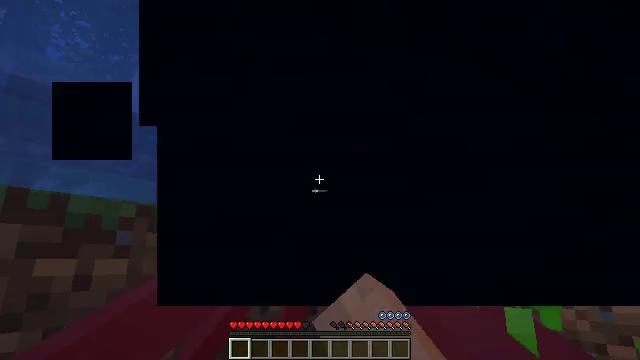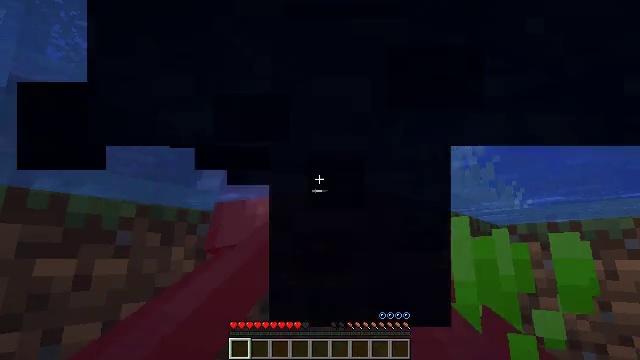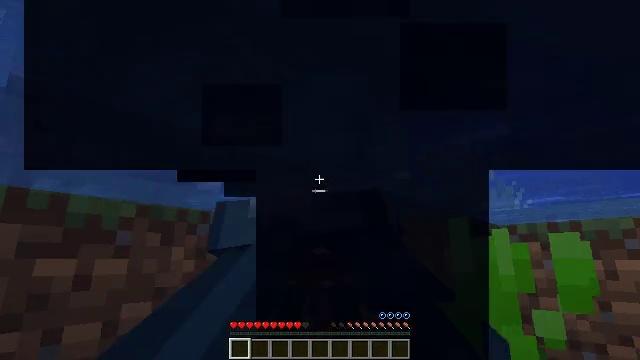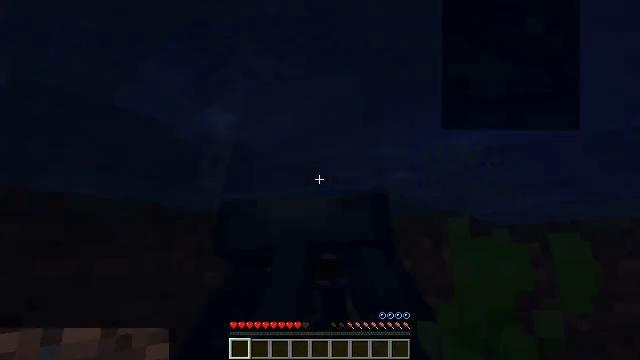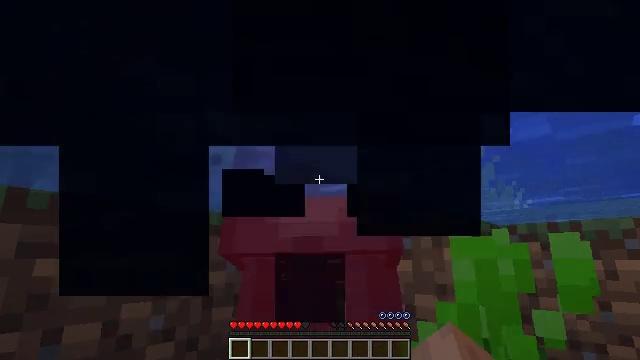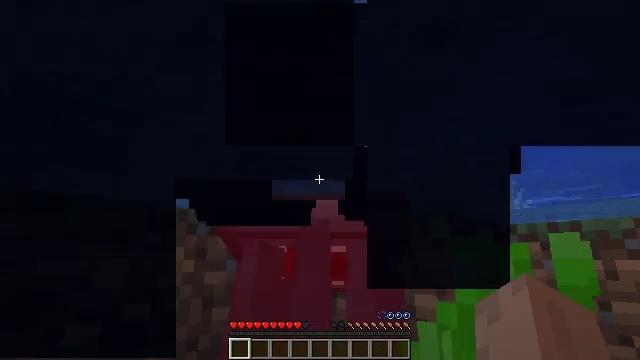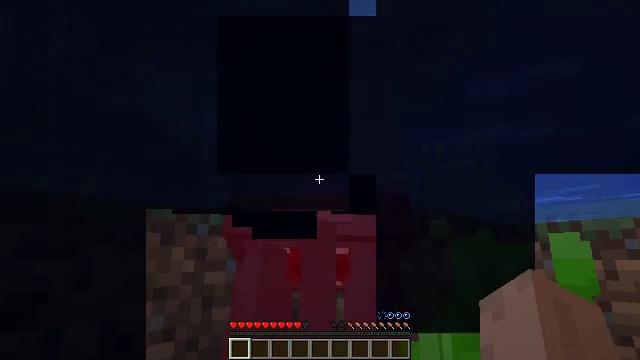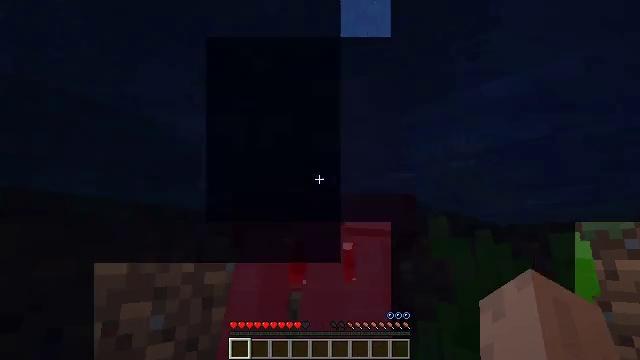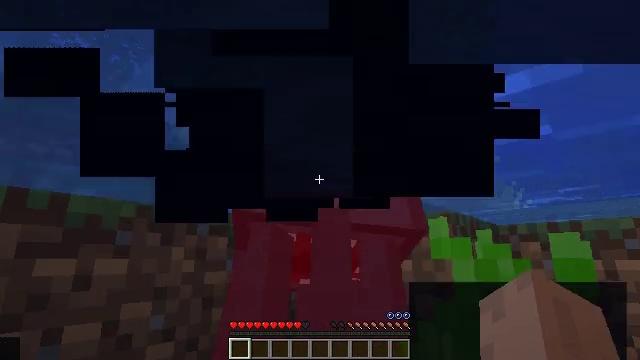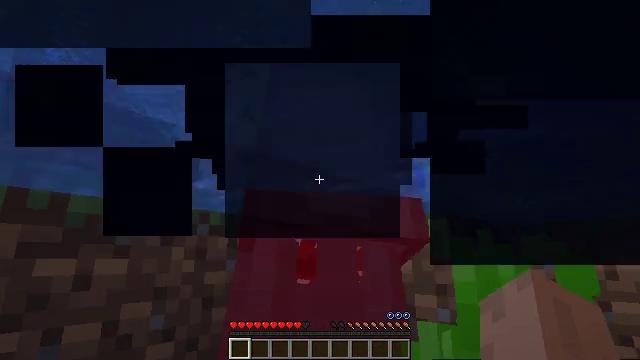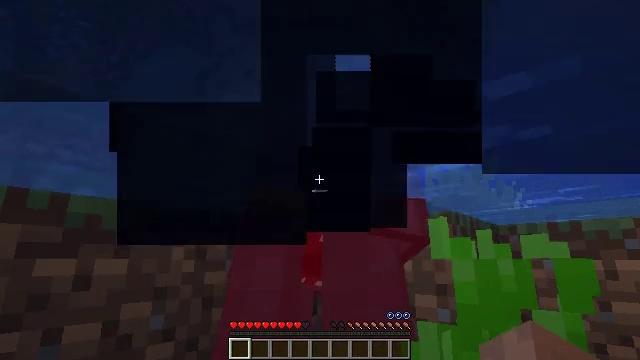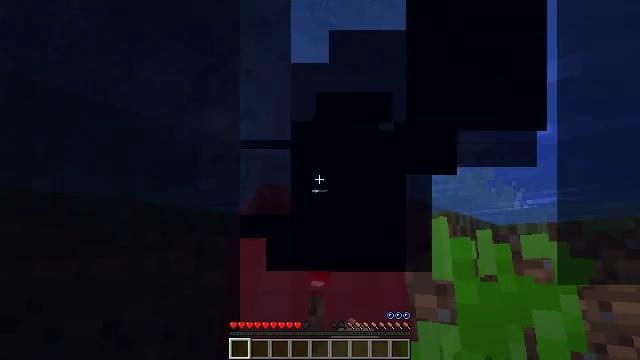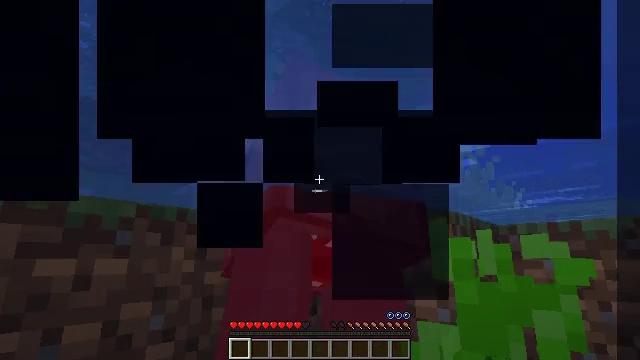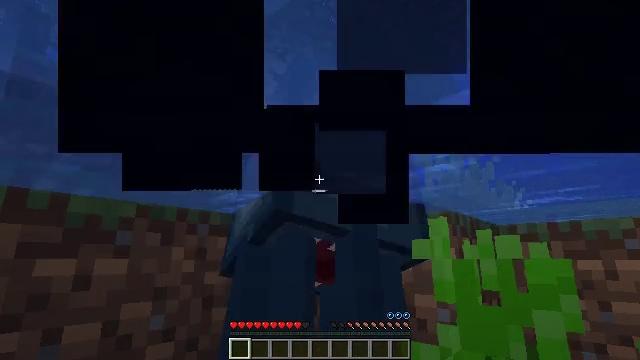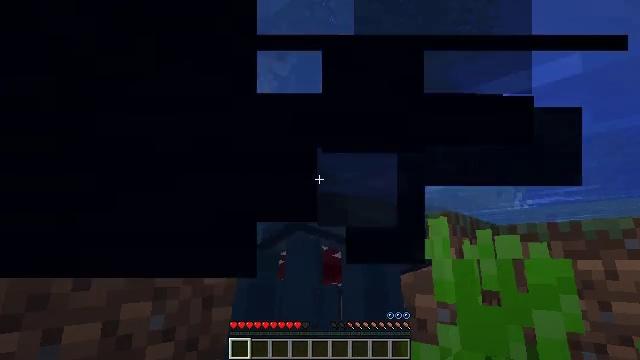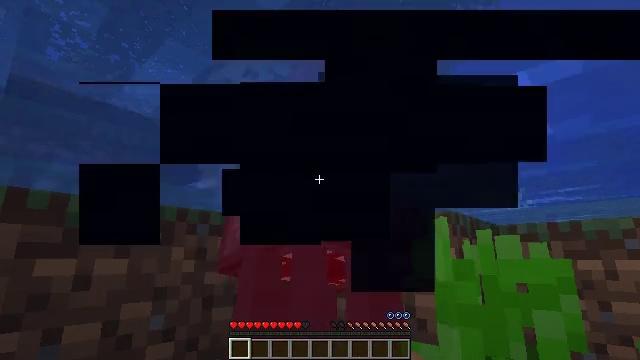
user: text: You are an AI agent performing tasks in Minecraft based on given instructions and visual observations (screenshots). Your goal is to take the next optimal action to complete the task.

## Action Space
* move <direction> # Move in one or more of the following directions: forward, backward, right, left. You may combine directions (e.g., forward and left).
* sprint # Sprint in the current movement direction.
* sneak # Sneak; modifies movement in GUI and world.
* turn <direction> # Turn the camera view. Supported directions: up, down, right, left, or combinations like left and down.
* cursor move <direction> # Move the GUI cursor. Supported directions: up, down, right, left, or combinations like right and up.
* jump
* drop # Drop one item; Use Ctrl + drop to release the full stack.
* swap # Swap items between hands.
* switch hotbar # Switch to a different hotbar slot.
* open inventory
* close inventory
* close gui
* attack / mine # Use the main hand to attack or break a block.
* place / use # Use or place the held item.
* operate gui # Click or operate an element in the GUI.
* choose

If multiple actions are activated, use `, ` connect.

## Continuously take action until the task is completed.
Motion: motion action
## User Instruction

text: Kill mobs.
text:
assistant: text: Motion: attack / mine
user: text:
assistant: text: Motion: attack / mine
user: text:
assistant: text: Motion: no_op
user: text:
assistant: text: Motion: no_op
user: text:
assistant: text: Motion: no_op
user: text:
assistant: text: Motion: no_op
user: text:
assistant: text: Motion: no_op
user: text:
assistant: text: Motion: no_op
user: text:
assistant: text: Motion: no_op
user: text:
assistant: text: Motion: attack / mine
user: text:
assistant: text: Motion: attack / mine
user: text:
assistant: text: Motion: attack / mine
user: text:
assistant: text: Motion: attack / mine
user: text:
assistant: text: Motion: no_op
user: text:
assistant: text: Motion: no_op
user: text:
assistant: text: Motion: no_op
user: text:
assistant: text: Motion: no_op
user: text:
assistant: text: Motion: no_op
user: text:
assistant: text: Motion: no_op
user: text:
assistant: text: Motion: no_op
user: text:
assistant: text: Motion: no_op
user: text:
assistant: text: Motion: attack / mine
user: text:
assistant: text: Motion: attack / mine
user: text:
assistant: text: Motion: attack / mine
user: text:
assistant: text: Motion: attack / mine
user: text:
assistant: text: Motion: no_op
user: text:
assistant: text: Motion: no_op
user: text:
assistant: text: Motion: no_op
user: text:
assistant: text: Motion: no_op
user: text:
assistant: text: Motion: no_op